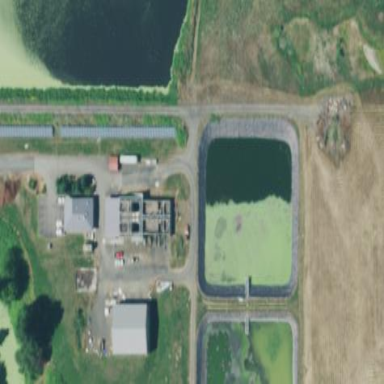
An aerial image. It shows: Wastewater plant.